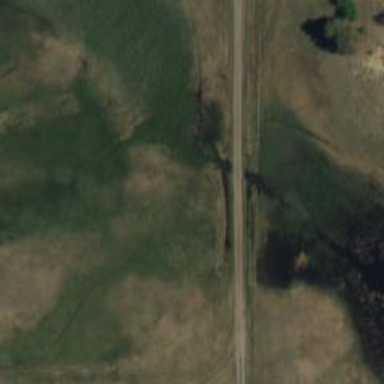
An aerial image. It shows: Culvert tunnel.